Question: A Huffman table, in JPEG standard, is generated from a collection of statistics in two steps. One of the steps is implementing function/method given by this picture: (This picture is given in Annex K of JPEG standard):

Problem is here. Previously in standard (Annex C) says this sentence:
Obviously 'BITS' is list of 16 elements. But in picture above, 'i' is first set to 32 ('i=32') then we want to access 'BITS[i]'. Probably I misunderstood something, so please let someone gives me an answer.
Here is JPEG standard description of picture:
Here is code for picture above:
'''
void adjustBitLengthTo16Bits(vector<char>&BITS){
int i=32,j=0;
while(1){
if(BITS[i]>0){
j=i-1;
j--;
while(BITS[j]<=0)
j--;
BITS[i]=BITS[i]-2;
BITS[i-1]=BITS[i-1]+1;
BITS[j+1]=BITS[j+1]+2;
BITS[j]=BITS[j]-1;
continue;
}
else{
i--;
if(i!=16)
continue;
while(BITS[i]==0)
i--;
BITS[i]--;
return;
}
}
}
'''
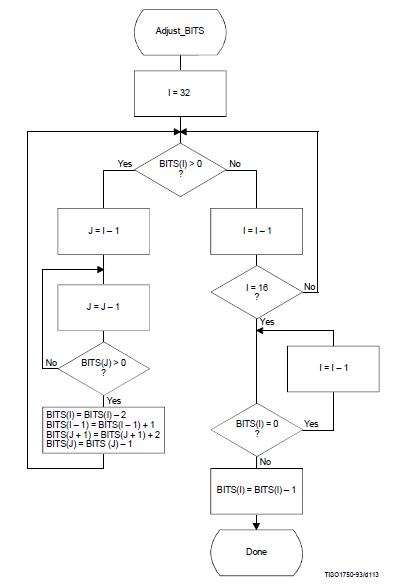
Answer: This code is only for encoders that want to generate their own custom Huffman tables. The majority of JPEG encoders just use fixed tables that are reasonable approximations of the statistics of most images. In this particular case, the first step in generating a Huffman table for the AC coefficients produces a table up to 32 entries (bits) long. Since there are only 256 unique symbols to encode (skip/length pairs), there should never be more than 32 bits needed to specify all of the Huffman codes. After the first pass has produced a set of codes (up to 32-bits in length), the second pass takes the least frequent (longest) codes and "moves" them into shorter length slots so that the maximum code length is 16-bits. In an ideal Huffman table, the frequency distributions correspond to the code lengths. In this case, the table is being made to fit by squeezing the longest codes into slots reserved for shorter codes. This can be done because the 14/15/16 bit length Huffman codes have "room" for more permutations of bits and can "fit" the longer codes in them.
Update:
There is limited benefit to "optimizing" the Huffman tables in JPEG. Most of the compression occurs because of the quantization and DCT transform of the pixels. Switching to arithmetic coding has a measurable benefit (~10% size reduction), but then it limits the audience since most JPEG decoders don't support arithmetic coding due to past patent issues.